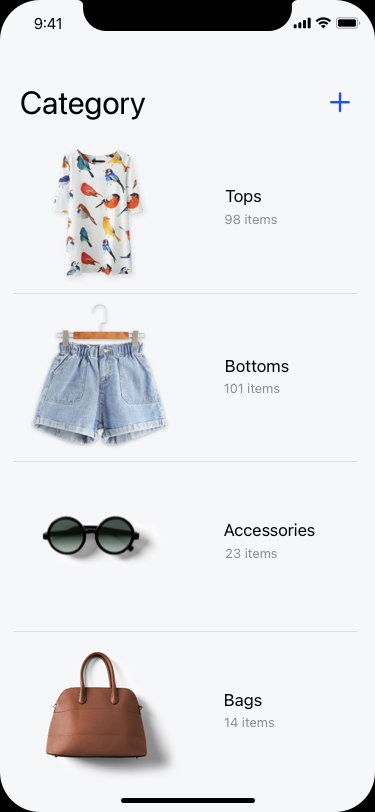
Text in this UI design:
14 items
Bags
23 items
Accessories
101 items
Bottoms
98 items
Tops
Category